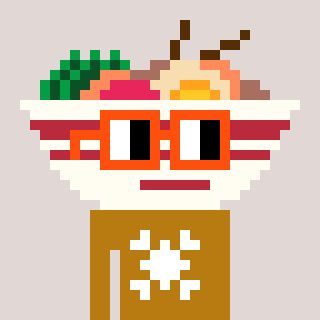
a pixel art character with square orange glasses, a noodles-shaped head and a gold-colored body on a warm background